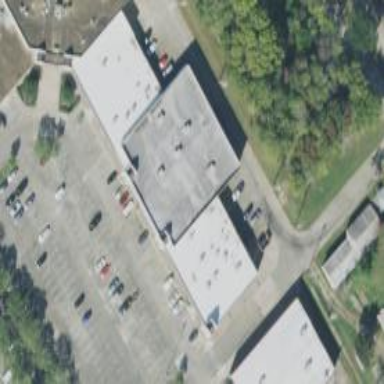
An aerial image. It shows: Retail building.